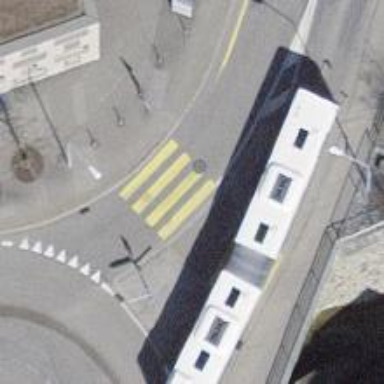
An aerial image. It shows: Uncontrolled zebra crossing with central island.